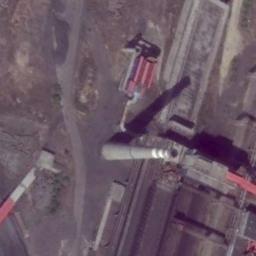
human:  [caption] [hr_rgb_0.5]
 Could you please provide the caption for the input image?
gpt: There are many buildings next to the thermal power station .

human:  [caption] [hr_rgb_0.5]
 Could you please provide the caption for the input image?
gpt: The thermal power station is on the bare land next to some buildings .

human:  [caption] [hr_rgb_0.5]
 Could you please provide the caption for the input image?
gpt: Plant and machinery in a thermal power station with a chimney .

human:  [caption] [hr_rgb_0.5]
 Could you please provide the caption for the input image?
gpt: There are five thermal power stations in this industrial area .

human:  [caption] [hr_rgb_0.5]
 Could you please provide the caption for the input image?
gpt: There are some buildings and a chimney on the thermal power station .